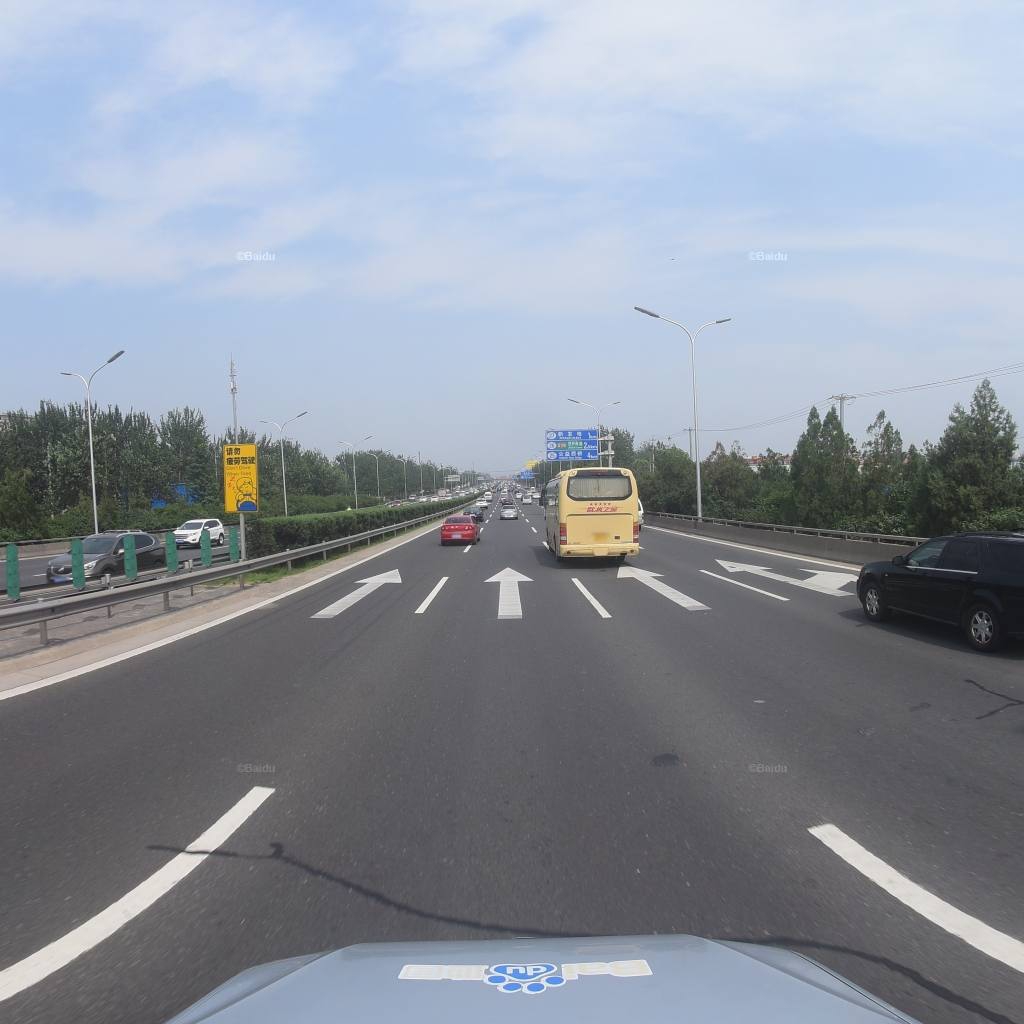
Region: Fengtai
Road damage annotations: transverse patch, transverse patch, longitudinal patch, transverse patch